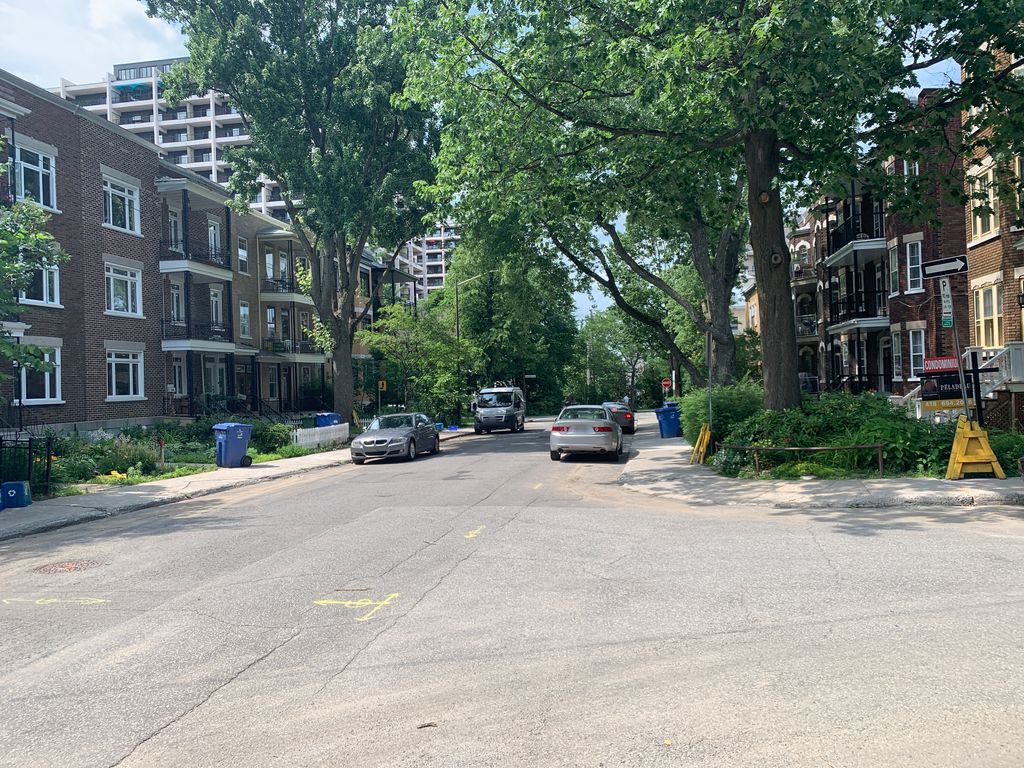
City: quebec_city